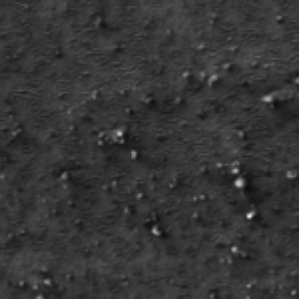
Label: frost